Question: How to change controller position to bit down in Google Maps ?

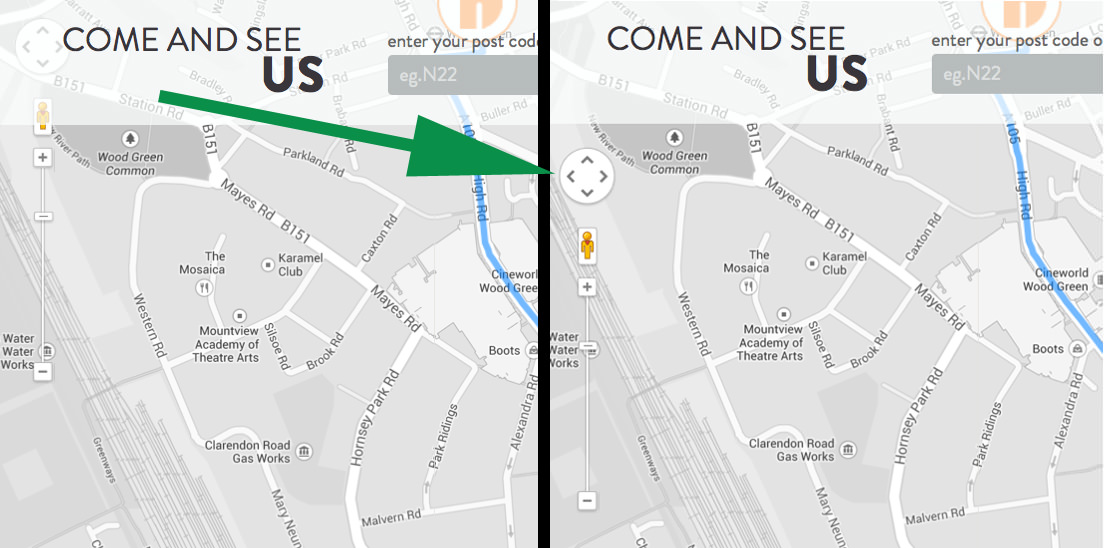
Answer: Create a hidden <URL>;
The zoom-and pan-control place at LEFT_TOP:
'''
panControlOptions: {
position: google.maps.ControlPosition.LEFT_TOP
},
zoomControlOptions: {
position: google.maps.ControlPosition.LEFT_TOP
}
'''
The 'LEFT_TOP'-controls will be drawn beyond the 'TOP_LEFT'-controls, as result the pan- and zoom-control will be placed 120px(approximate) beyond the top of the map.
Demo: <URL>